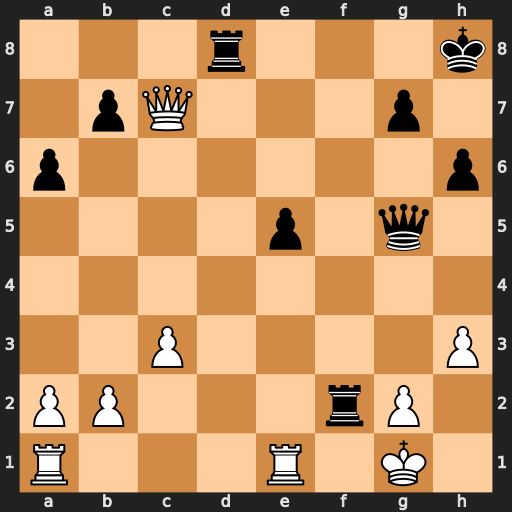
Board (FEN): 3r3k/1pQ3p1/p6p/4p1q1/8/2P4P/PP3rP1/R3R1K1
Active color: w
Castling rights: -
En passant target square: -
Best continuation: Kxf2 Rd2+ Re2 Rxe2+ Kxe2